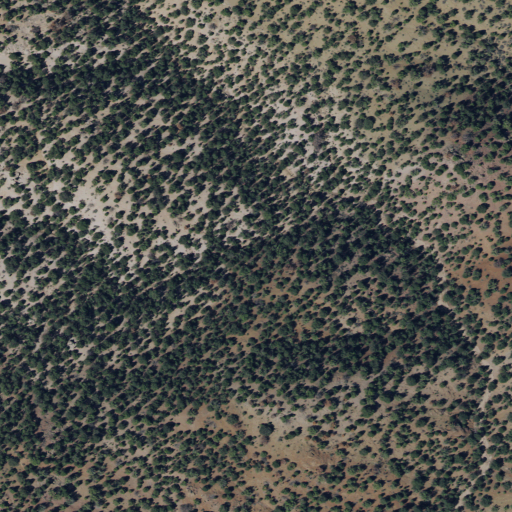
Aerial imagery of mountain in Utah named Red Hills containing evergreen forest and shrub